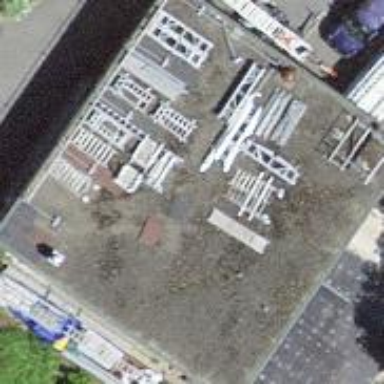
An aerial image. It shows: Commercial building that houses hardware shop.